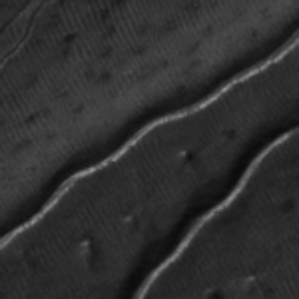
Label: frost